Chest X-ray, PA view. Patient: 65 years old, sex F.
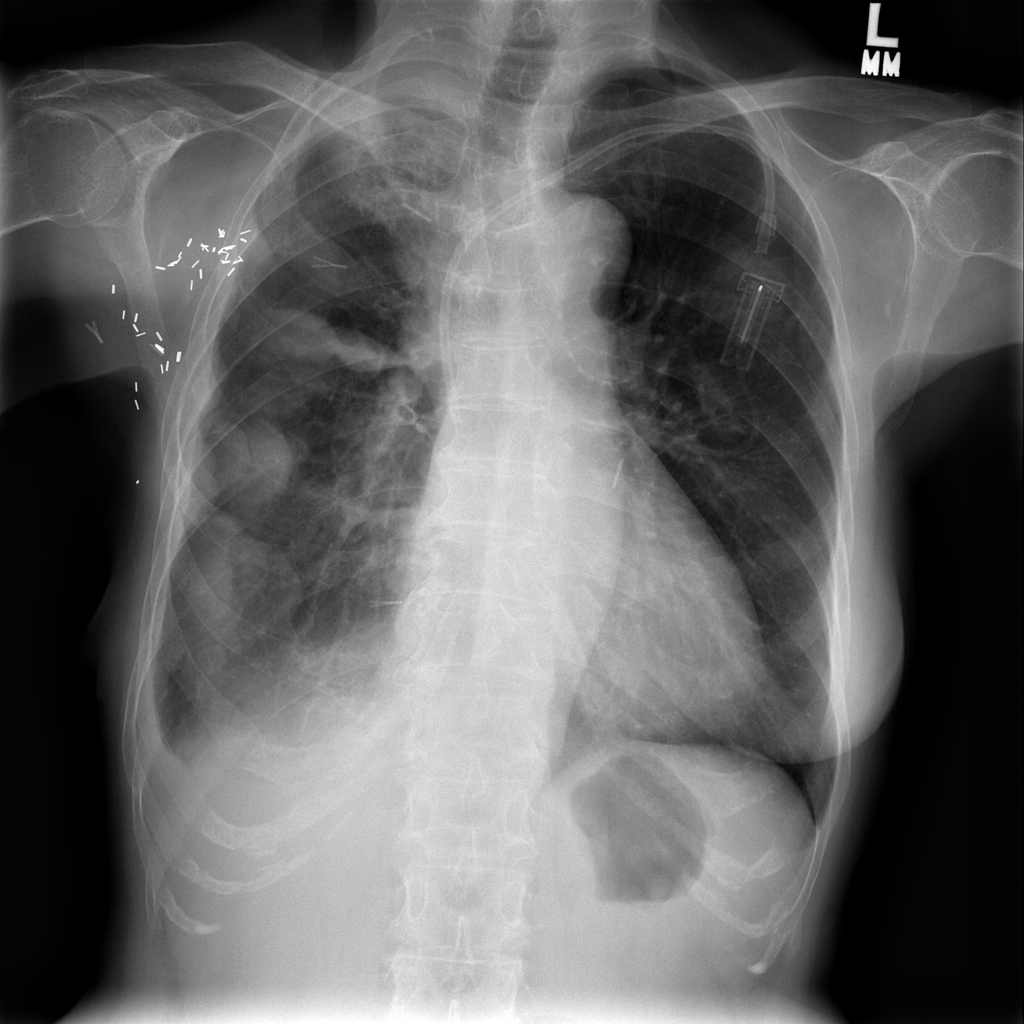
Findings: Effusion, Infiltration, Mass